Question: I have this javascript code where it goes for each movies in 'jsonp' dataType. For each movies I have to display its thumbnail image and its title together with the star rating. To display the star symbols below for each movies I have this code:
'''
var include = '<div class="rateit" data-rateit-value="2.5" data-rateit-ispreset="true" data-rateit-readonly="true"></div>';
$(".prediction").html(include); //DISPLAYS THE PREDICTION RATING
'''
It simply sets the html content of the class 'prediction' to this -> '<div class="rateit" data-rateit-value="2.5" data-rateit-ispreset="true" data-rateit-readonly="true"></div>'
I tried to use this on directly on my html code and it is fully working I can see the stars. Here it is:
But I tried this on javascript and it is not displaying. I just want to have ratings below for each and every movies.
This is my javascript code:
'''
var html = '';
var count = 0;
$.each(data.movies, function(index, movie) {
html += '<div class="item col-xs-6 col-md-3">';
html += '<div class="thumbnail" style="min-height:320px;max-height:320px;">';
//add link here
html += '<a href="viewMovieDetails.php?id=' + movie.id + '">'
html += '<img src="' + movie.posters.detailed + '" style="width:175px; height: 230px;" class="img-responsive" alt="" ></a>';
html += '<div class="caption">';
html += '<h5>' + movie.title + '</h5>';
html += '<div class="prediction"></div>';
html += '</div></div></div>';
//set a delay (1second) for a call on rotten tomatoes api and
//store data on db
if(count > 5){
setTimeout(function() { storeDataOnDB(movie.id);; }, 1000);
count = 0;
}
else{
count++;
}
});
// Append movies
$('#movie_recommend').html(html);
var include = '<div class="rateit" data-rateit-value="2.5" data-rateit-ispreset="true" data-rateit-readonly="true"></div>';
$(".prediction").html(include); //DISPLAYS THE PREDICTION RATING
'''
What do you think is wrong? Am I missing something? or is there other way to do it. Thanks for the help.
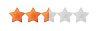
Answer: You should notify 'RateIt' plugin, that new data is available, just add this:
'''
$(".rateit").rateit();
'''
after '$(".prediction").html(include);'